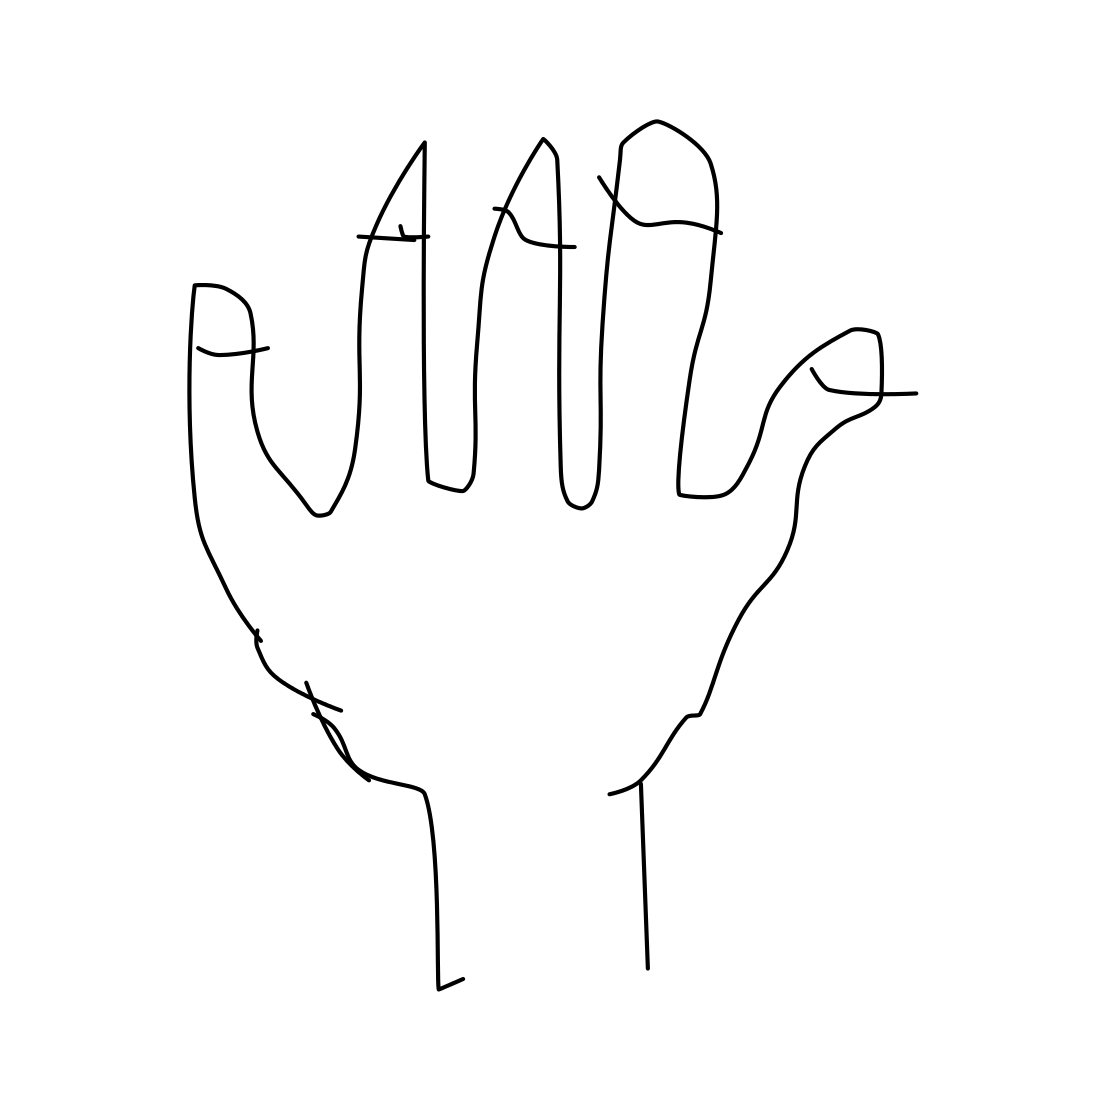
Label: hand